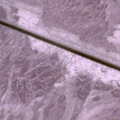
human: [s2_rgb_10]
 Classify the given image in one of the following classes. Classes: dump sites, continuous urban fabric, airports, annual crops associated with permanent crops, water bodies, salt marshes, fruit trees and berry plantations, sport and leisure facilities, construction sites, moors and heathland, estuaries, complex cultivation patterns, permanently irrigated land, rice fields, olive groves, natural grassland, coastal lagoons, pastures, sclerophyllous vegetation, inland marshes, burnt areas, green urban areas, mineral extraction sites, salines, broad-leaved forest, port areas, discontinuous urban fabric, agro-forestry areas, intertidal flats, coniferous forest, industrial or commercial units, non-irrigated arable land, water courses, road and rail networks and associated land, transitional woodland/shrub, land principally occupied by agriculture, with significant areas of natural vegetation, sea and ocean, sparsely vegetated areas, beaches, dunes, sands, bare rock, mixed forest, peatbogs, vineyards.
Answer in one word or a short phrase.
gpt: sea and ocean